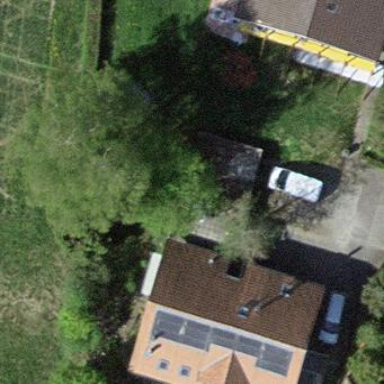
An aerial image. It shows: Residential building.